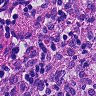
Metastatic tissue present: no